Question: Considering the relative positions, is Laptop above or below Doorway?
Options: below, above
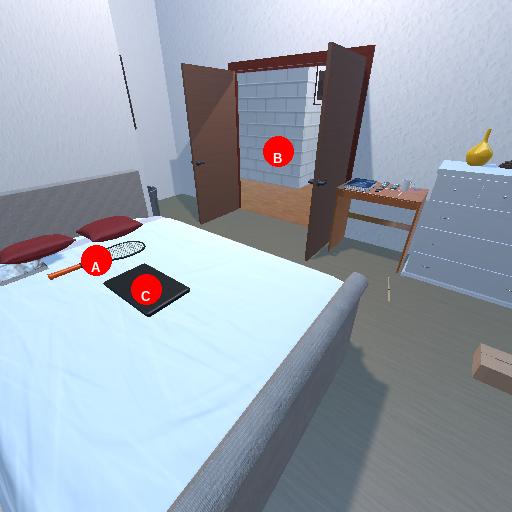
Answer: below